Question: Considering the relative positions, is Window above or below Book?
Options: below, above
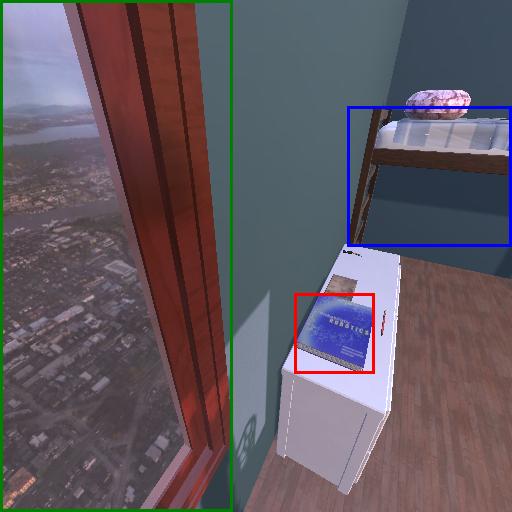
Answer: below